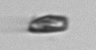
Label: detritus_transparent